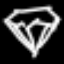
Label: diamond